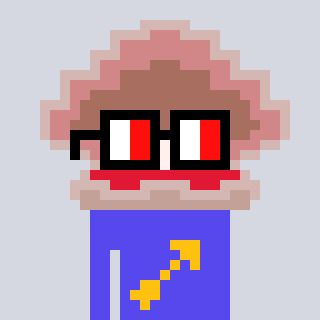
a pixel art character with square glasses with black frames and red eyes, a oyster-shaped head and a computerblue-colored body on a cool background